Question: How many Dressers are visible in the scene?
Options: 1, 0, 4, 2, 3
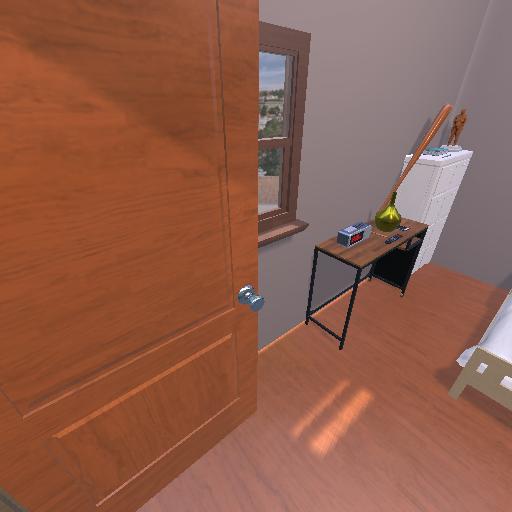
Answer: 1